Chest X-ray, AP view. Patient: 21 years old, sex M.
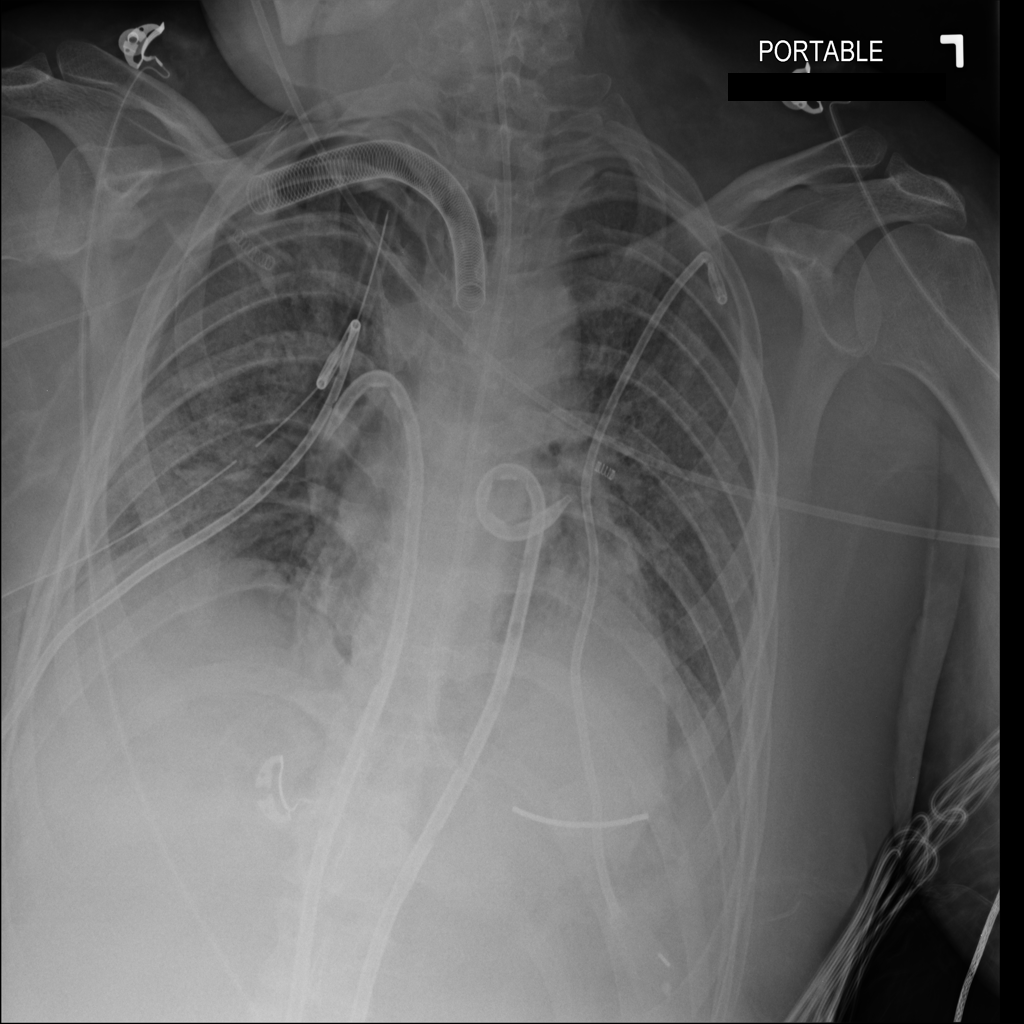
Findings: Infiltration, Pneumothorax